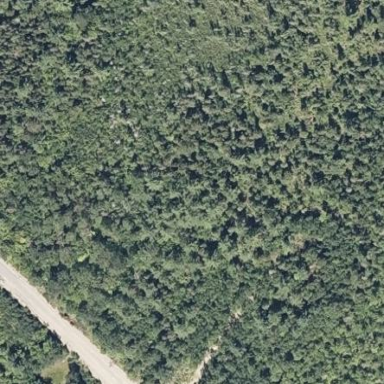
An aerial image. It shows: Mixed forest with variety of leaf types and cycles.